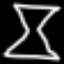
Label: hourglass